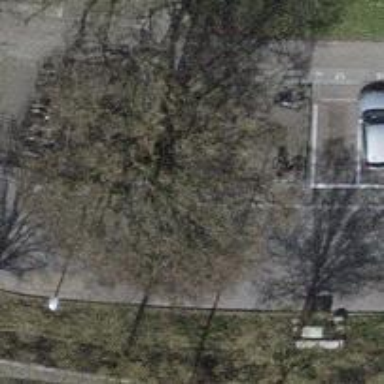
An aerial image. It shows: Bicycle parking area with stands available.